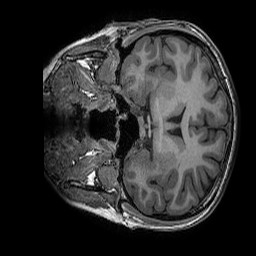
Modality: T1w
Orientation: coronal
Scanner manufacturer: ge
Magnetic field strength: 3 T
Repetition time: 0.008156 s
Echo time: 0.00318 s